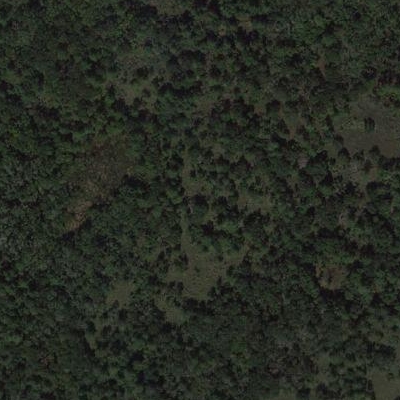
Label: eForest